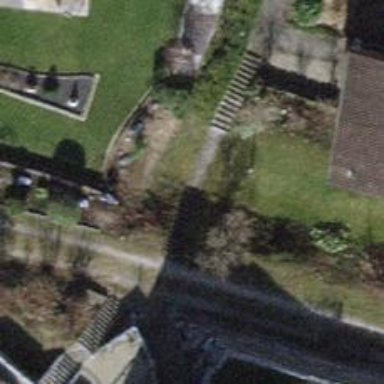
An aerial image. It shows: Road with steps.